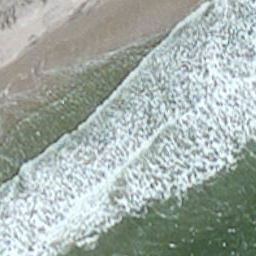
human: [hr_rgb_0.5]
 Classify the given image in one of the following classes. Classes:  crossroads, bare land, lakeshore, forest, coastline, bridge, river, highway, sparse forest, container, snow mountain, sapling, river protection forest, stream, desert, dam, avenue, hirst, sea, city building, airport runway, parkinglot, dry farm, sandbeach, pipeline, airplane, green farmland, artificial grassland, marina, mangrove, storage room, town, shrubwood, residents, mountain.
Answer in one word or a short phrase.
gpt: coastline